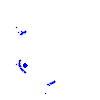
Particle: pion